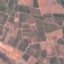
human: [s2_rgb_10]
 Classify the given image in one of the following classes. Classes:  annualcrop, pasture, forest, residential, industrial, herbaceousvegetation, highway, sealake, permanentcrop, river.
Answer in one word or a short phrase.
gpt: PermanentCrop